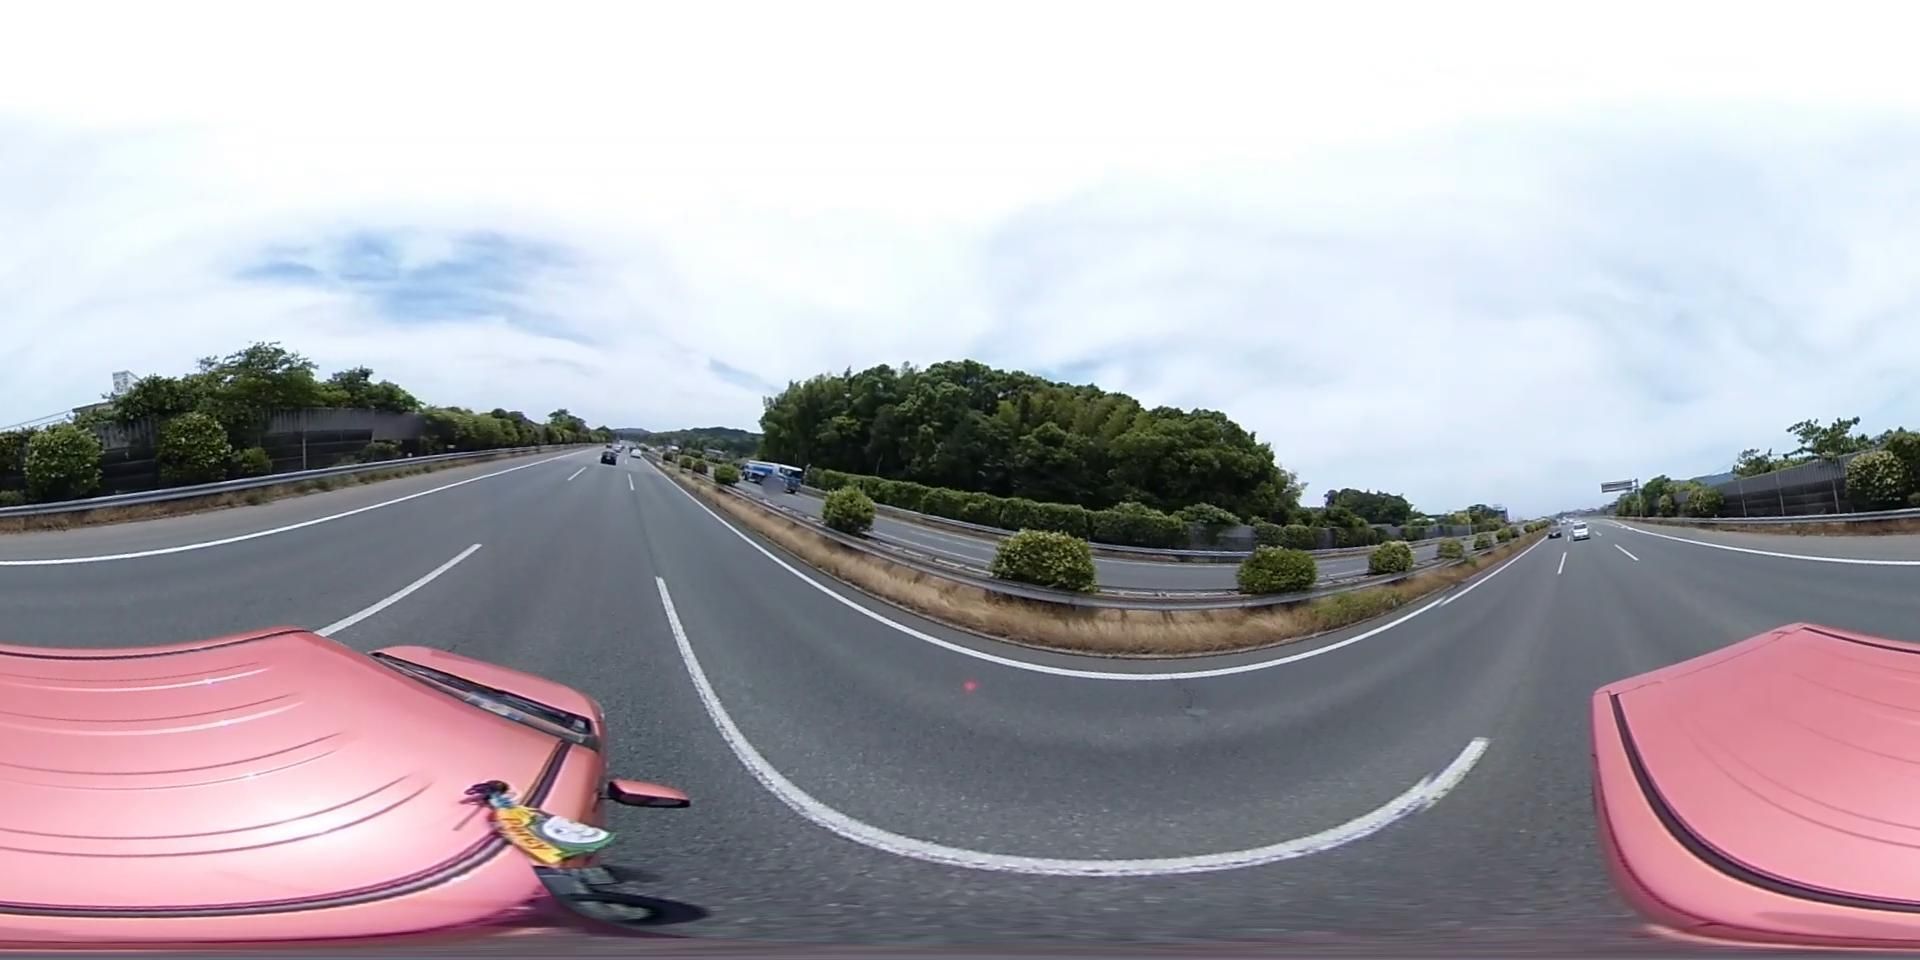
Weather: clear
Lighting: day
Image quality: slightly poor
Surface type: driving surface
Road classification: primary
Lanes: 2.0
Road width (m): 5.0
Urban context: urban centre
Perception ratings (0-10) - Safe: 0.43, Lively: 4.5, Beautiful: 8.26, Boring: 3.29, Depressing: 6.52, Wealthy: 2.41